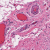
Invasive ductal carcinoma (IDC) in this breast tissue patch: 0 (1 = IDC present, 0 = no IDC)